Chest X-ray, PA view. Patient: 64 years old, sex F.
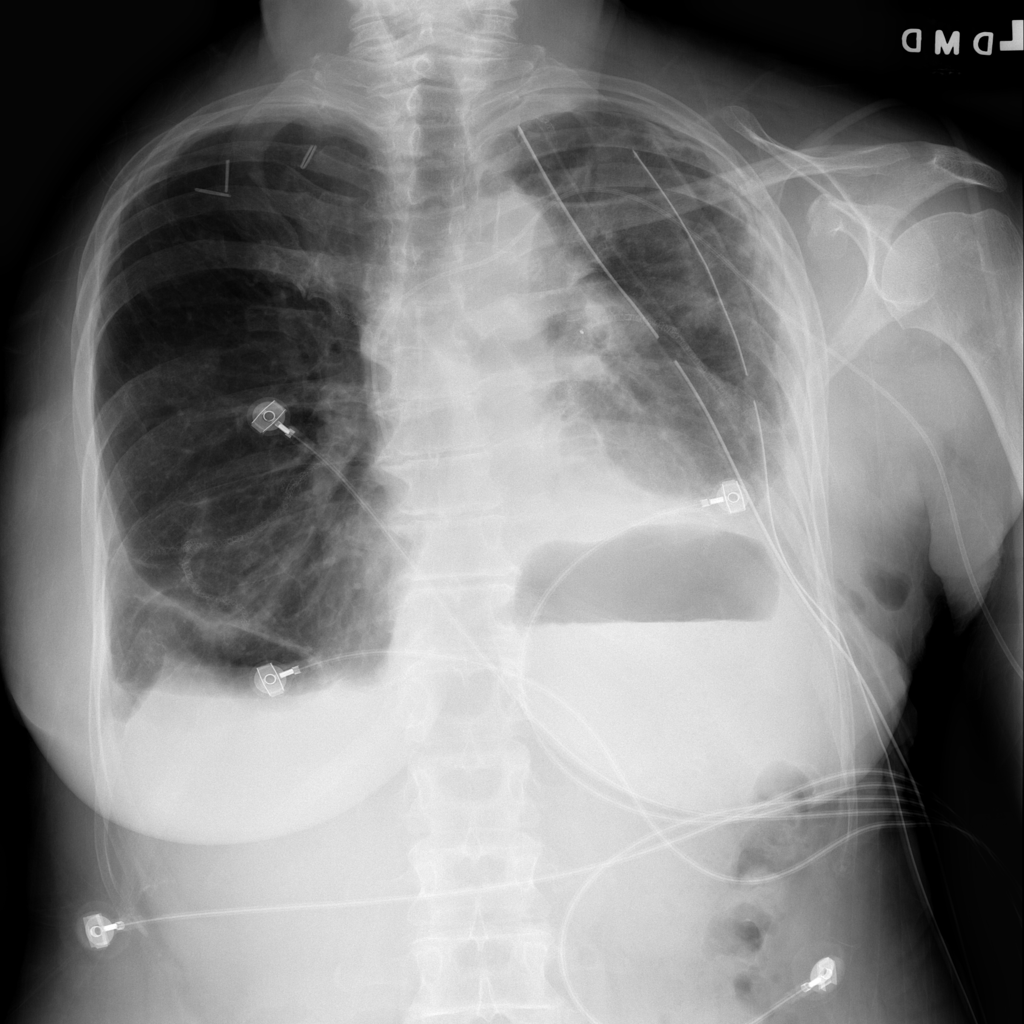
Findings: Effusion, Emphysema